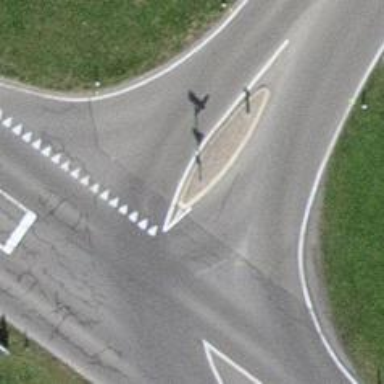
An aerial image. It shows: Road with "give way" sign.